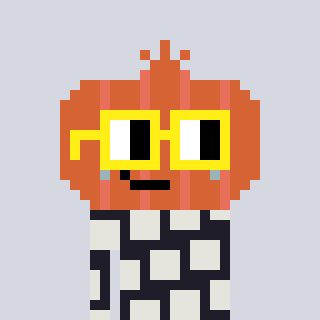
a pixel art character with square yellow glasses, a onion-shaped head and a grayscale-colored body on a cool background